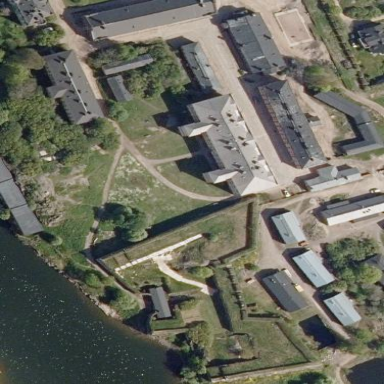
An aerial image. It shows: Historic castle building.